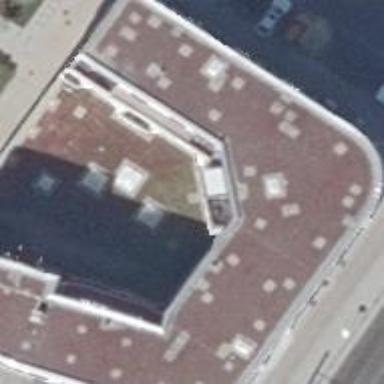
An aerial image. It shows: Apartment building with flat roof.